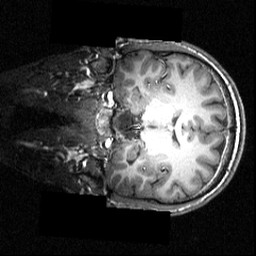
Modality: T1w
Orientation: coronal
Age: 20
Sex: male
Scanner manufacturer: siemens
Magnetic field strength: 3.951 T
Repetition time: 1.5 s
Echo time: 0.00335 s